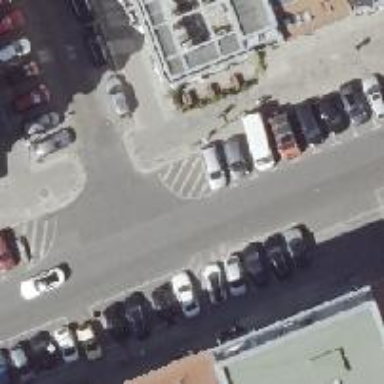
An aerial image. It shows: Unmarked road crossing with kerb extensions on both sides.